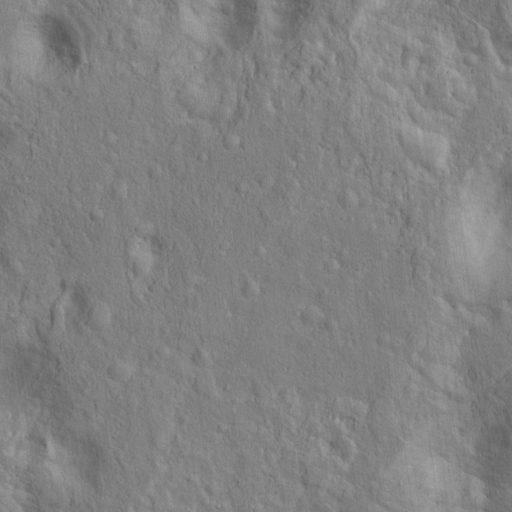
Objects detected: cone, cone, cone, cone, cone, cone, cone, cone